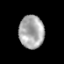
Tissue: prostate
Cell type: T cells
Senescence score: 0.3134
Nuclear area (px): 809
Mean DAPI intensity: 168.781